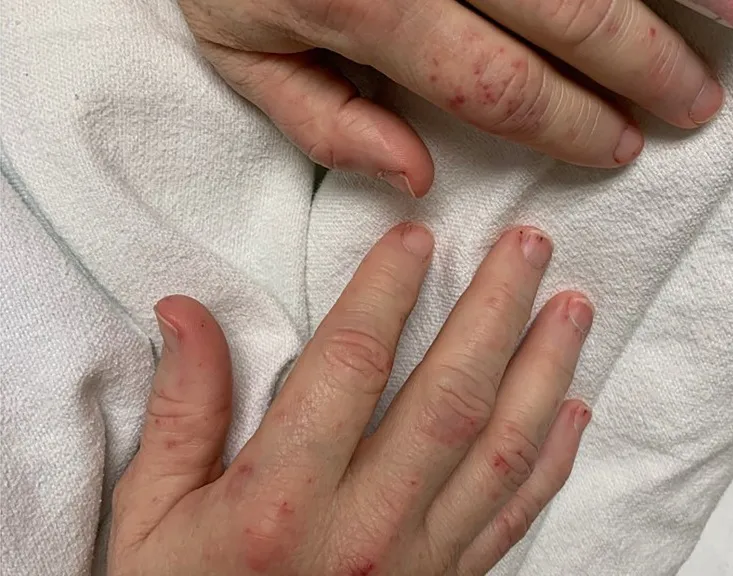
Splinter hemorrhages on bilateral hands.
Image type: medical_photograph (skin_photograph)